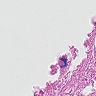
Metastatic tissue present: no